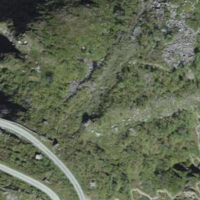
EUNIS habitat code: 31
Species observed at this site:
Rhododendron ferrugineum
Juniperus communis
Dryas octopetala
Prunella collaris
Campanula rotundifolia